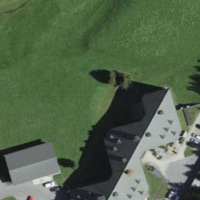
EUNIS habitat code: 26
Species observed at this site:
Achillea millefolium